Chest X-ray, PA view. Patient: 74 years old, sex F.
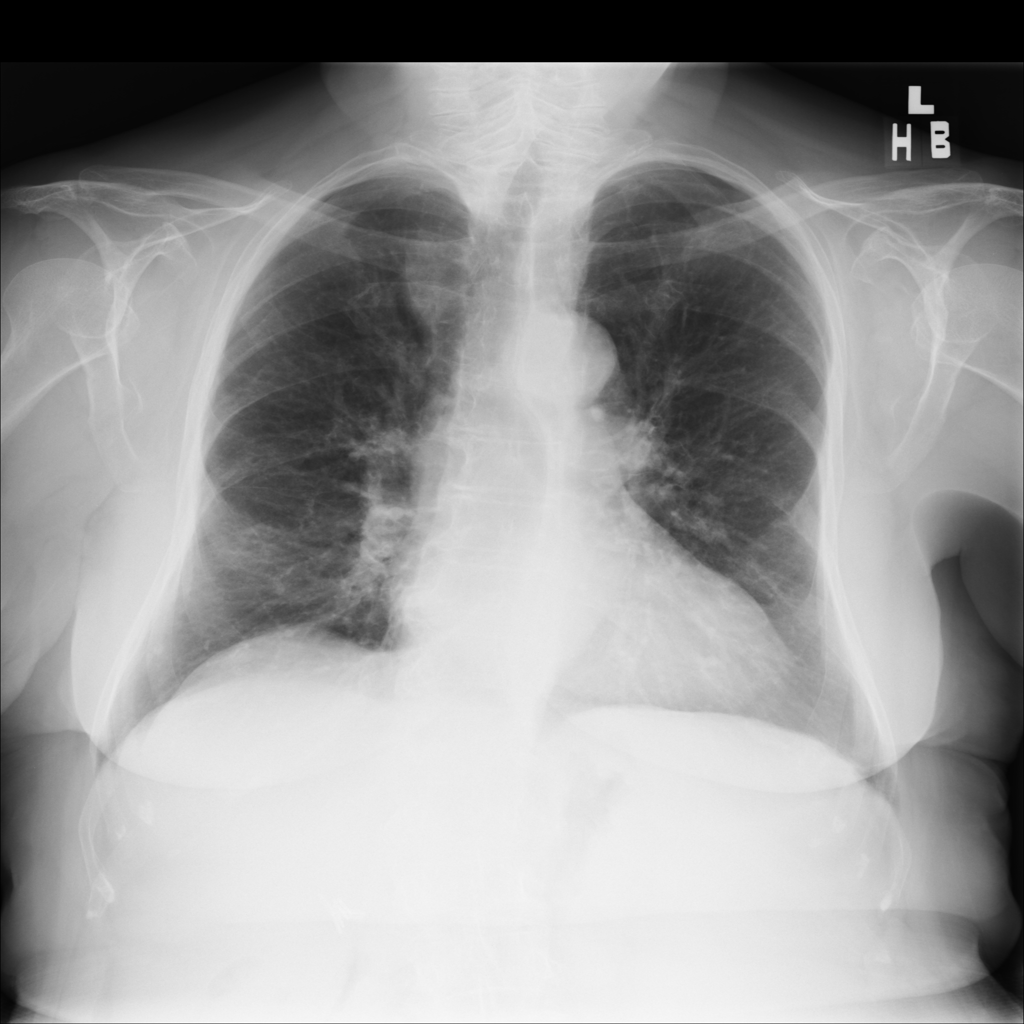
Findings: Pleural_Thickening